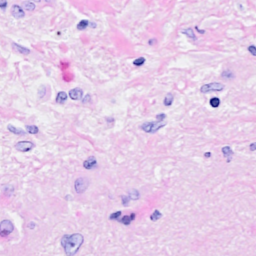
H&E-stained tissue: Breast